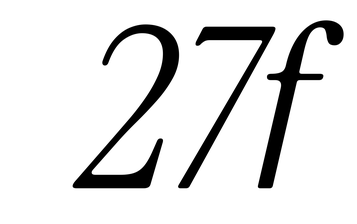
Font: InstrumentSerif-Italic